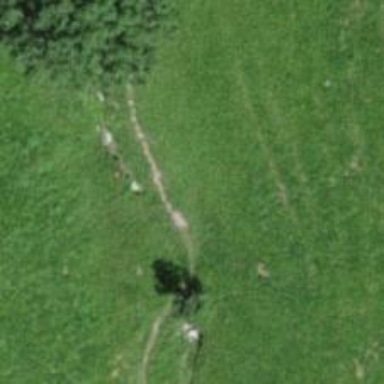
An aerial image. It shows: Path covered with grass.